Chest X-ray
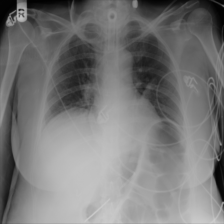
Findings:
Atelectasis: positive
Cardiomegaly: negative
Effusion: negative
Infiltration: negative
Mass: negative
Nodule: negative
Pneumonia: negative
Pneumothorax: negative
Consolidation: negative
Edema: negative
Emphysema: negative
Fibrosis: negative
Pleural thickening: negative
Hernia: negative